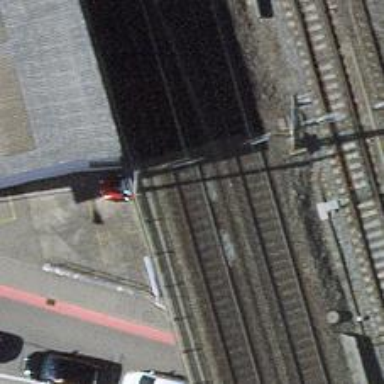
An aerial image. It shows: Single-track railway bridge with contact lines for electrification.